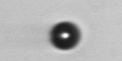
Label: bead